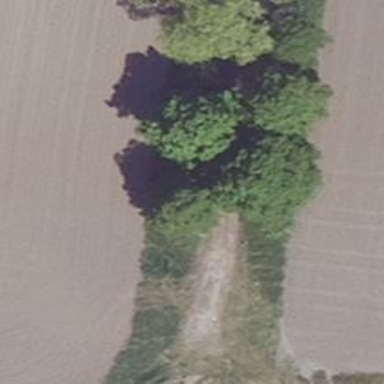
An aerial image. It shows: Row of deciduous broadleaved trees.